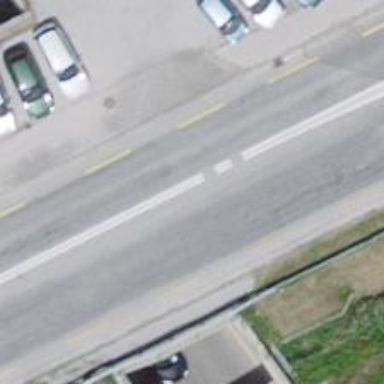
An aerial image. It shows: Primary highway with asphalt surface and designated lane for cyclists.